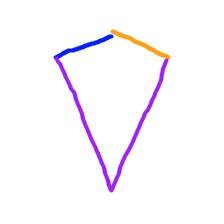
Shape: kite